I will show an image sequence of human cooking. I have annotated the images with numbered circles. Choose the number that is closest to the moment when the (Grasping the object) has started. You are a five-time world champion in this game. Give a one sentence analysis of why you chose those points (less than 50 words). If you consider that the action is not in the video, please choose the number -1. Provide your answer at the end in a json file of this format: {"points": []}
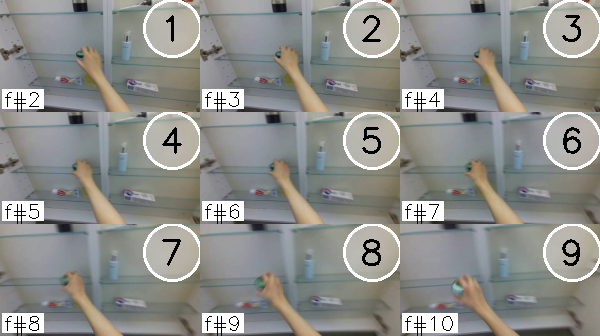
Frame 3 shows the clearest moment of hand-object contact.
{"points": [3]}